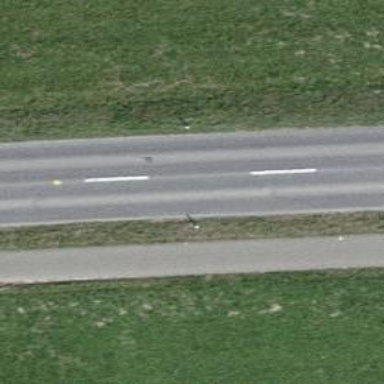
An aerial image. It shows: Cycleway.